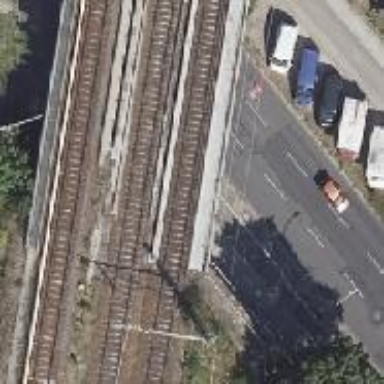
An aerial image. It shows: Railway bridge with electrified contact lines.